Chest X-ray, AP view. Patient: 21 years old, sex M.
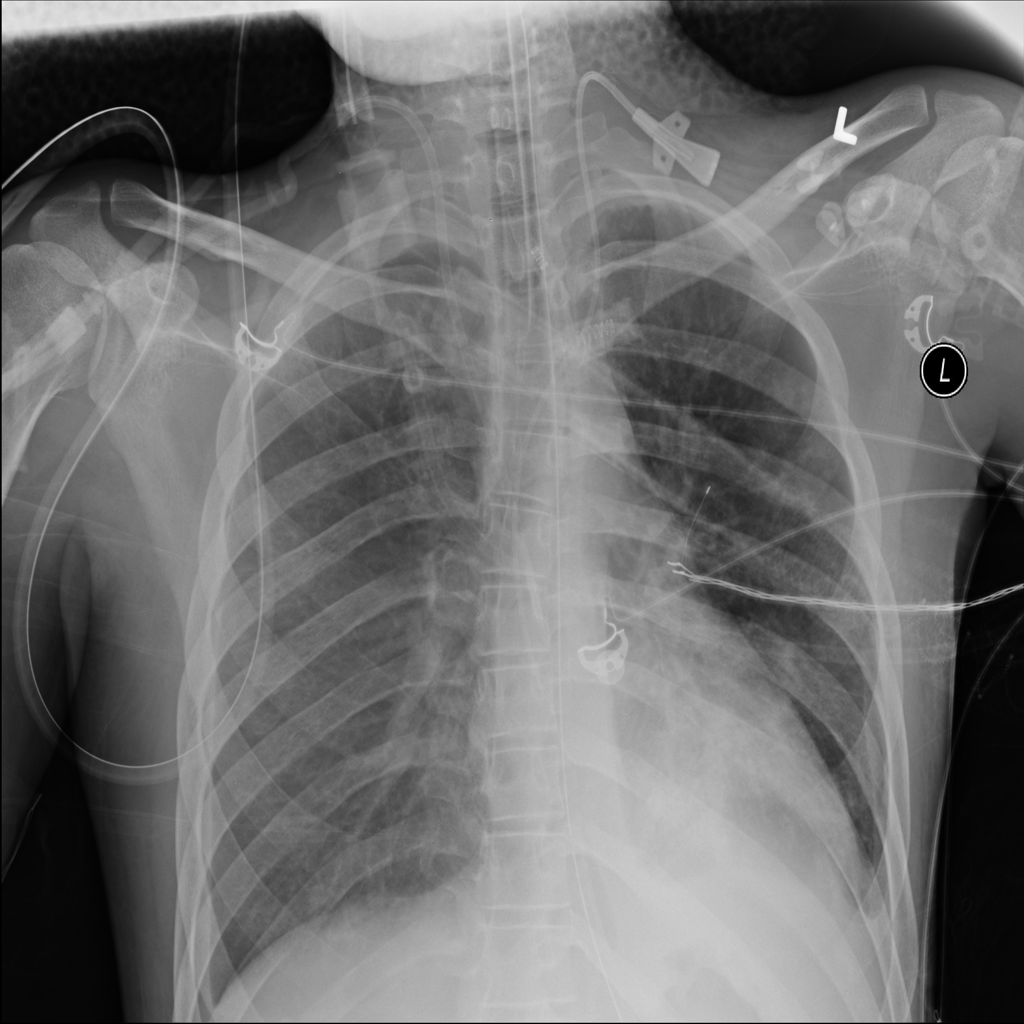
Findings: Atelectasis, Infiltration